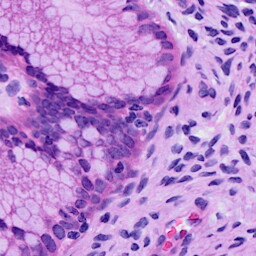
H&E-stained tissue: Cervix